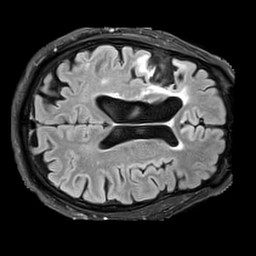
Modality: FLAIR
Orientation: axial
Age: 66
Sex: male
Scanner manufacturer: siemens
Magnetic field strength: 3 T
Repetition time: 9 s
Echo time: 0.09 s